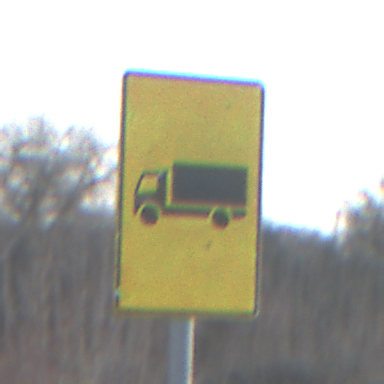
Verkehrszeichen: KFZZulaessigeGesamtmasse3Komma5TOhnePfeilsymbol
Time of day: SunriseSunset
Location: Outdoor (Suburban)
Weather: PartlyCloudy
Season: Winter
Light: Natural